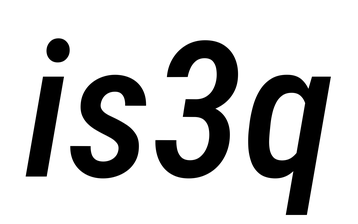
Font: Roboto-Italic_Condensed_Medium_Italic